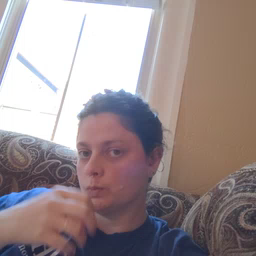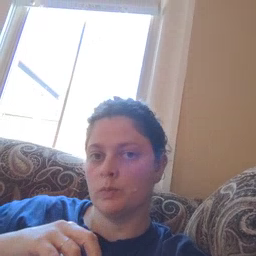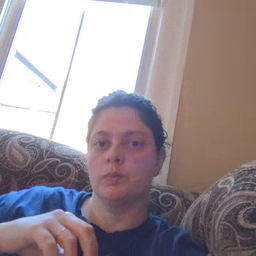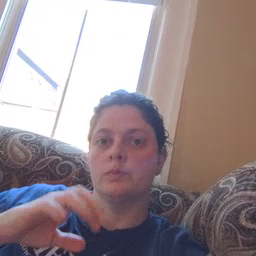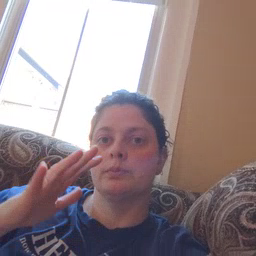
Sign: minemy